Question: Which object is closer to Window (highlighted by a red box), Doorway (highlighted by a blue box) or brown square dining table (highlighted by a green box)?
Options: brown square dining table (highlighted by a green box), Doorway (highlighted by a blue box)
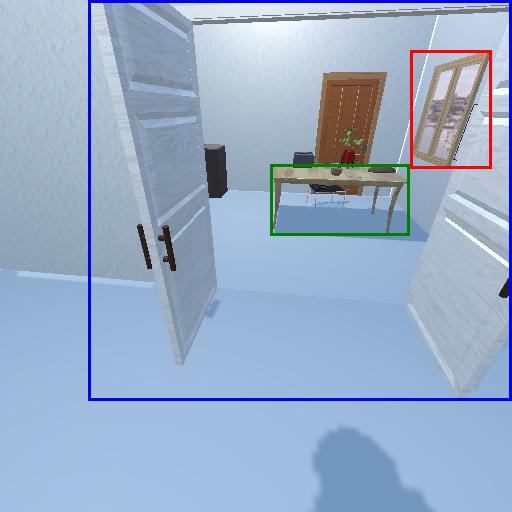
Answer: brown square dining table (highlighted by a green box)